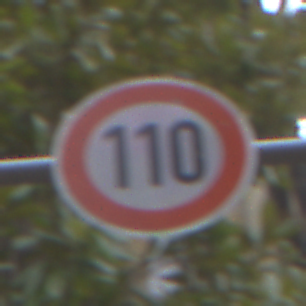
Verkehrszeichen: Geschwindigkeit110
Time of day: Midday
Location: Outdoor (Urban)
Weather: Overcast
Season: NotSpecified
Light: Natural